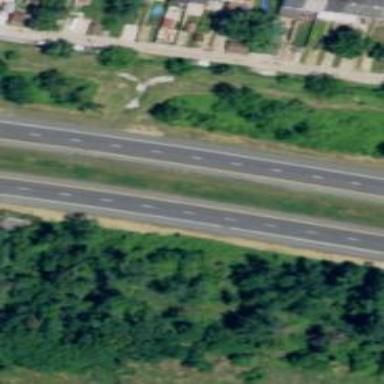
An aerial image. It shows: Asphalt motorway.